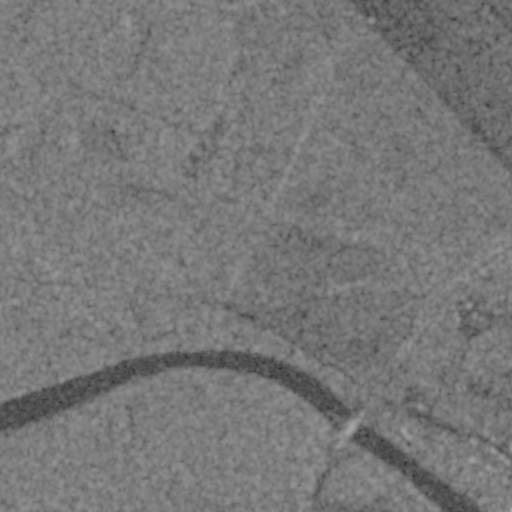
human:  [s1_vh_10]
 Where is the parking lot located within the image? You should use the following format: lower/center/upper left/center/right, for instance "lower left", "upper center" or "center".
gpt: The parking lot is located in the lower right of the image.
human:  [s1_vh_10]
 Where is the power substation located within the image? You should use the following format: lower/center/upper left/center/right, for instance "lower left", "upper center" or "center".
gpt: The power substation is located in the lower right of the image.
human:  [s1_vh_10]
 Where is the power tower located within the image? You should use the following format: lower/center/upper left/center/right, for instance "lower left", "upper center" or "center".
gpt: The power tower is located in the right of the image.
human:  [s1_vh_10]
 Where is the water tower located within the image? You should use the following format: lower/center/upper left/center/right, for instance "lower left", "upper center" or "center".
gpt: The water tower is located in the lower right of the image.
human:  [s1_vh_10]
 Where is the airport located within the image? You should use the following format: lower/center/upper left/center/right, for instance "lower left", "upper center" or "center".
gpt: There is no airport in the image.

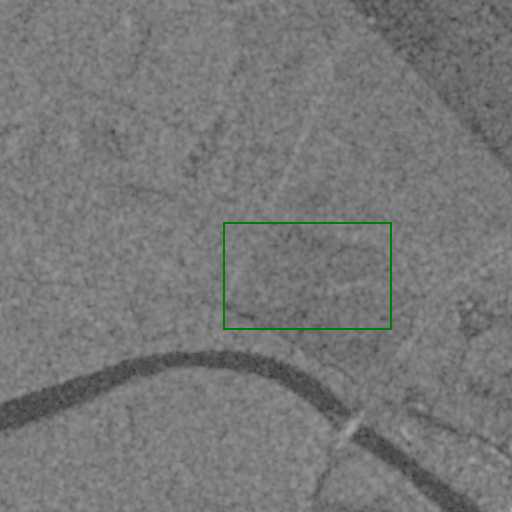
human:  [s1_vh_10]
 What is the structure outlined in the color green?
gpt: The structure outlined in green is a crop field.
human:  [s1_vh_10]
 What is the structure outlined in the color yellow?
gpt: There is no yellow outline.